Question: I am using iText 7 for creating a table inside the PDF file. I have successfully created the table but the table's bottom border is not being drawn.
Screenshot of the Result:

My Code:
'''
private void Convert()
{
String dest = "D:/addingTable.pdf";
var table = new Table(1, true);
Border b = new SolidBorder(ColorConstants.RED, 5);
table.SetBorder(b);
using (var writer = new PdfWriter(dest))
{
using (var pdf = new PdfDocument(writer))
{
var doc = new Document(pdf);
var name = new Paragraph("Hello World!").SetFontColor(ColorConstants.BLUE).SetTextAlignment(iText.Layout.Properties.TextAlignment.CENTER).SetFontSize(13);
table.AddCell(new Cell().Add(name));
doc.Add(table);
}
}
Process.Start(dest);
}
'''
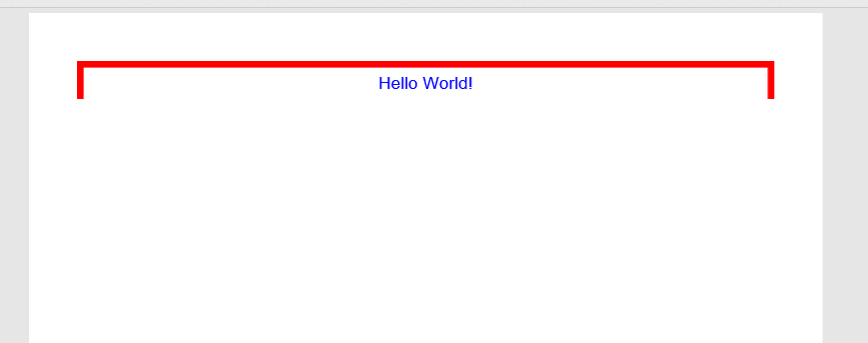
Answer: You explicitly create the 'Table' with 'largeTable' support set to 'true':
'''
var table = new Table(1, true);
'''
This allows to add large tables to a PDF without the whole table structure having to reside in memory at the same time: You can add it piecewise and flush all aggregated data every once in a while.
'''
[add first few rows]
doc.Add(table);
[add next few rows]
table.Flush();
[add next few rows]
table.Flush();
...
[add final rows]
table.Complete();
'''
In your code you forgot the final
'''
table.Complete();
'''
(or you simply did not want to create the table with 'largeTable' support to start with).